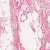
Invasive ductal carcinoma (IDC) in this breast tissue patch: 0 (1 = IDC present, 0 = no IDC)